Question: I want to compare two cells based upon their color they are having.
I created the following function. If the two colors in a cell match then it should write 'Same' and color the cell 'green' in the cell, else 'Change' and color it 'red'.
However, I am currently getting:

In the '#Value' cells my formula is '=ColorComparer(H4;C4)'
Below you can find my vba function that I created:
'''
Function ColorComparer(rColor As Range, rRange As Range)
Dim rCell As Range
Dim lCol As Long
Dim vResult
lCol = rColor.Interior.ColorIndex
If rCell.Interior.ColorIndex = lCol Then
vResult = "Same"
vResult.Interior.ColorIndex = RGB(0,255,0)
Else
vResult = "Change"
vResult.Interior.ColorIndex = RGB(255,0,0)
End If
ColorComparer = vResult
End Function
'''
I really apprecaite your replies!
Best regards!
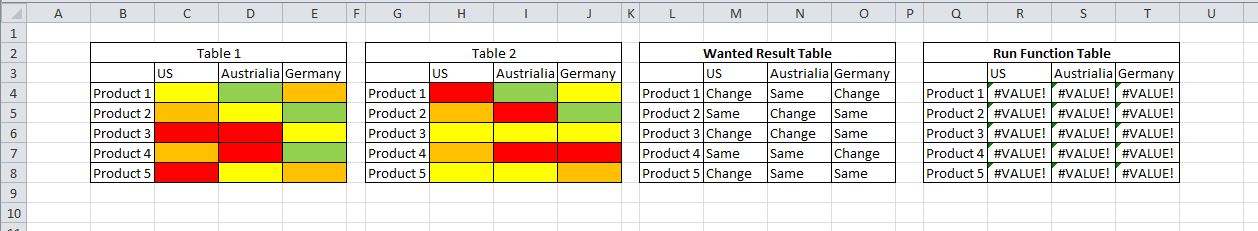
Answer: With some small changes, your UDF gives correct ('Same/Change') results:
'''
Function ColorComparer(rColor As Range, rRange As Range) As String
Dim rCell As Range
Dim lCol As Long
Dim vResult as String
lCol = rColor.Interior.Color
If rRange.Interior.Color = lCol Then
vResult = "Same"
' vResult.Interior.ColorIndex = RGB(0, 255, 0)
Else
vResult = "Change"
' vResult.Interior.ColorIndex = RGB(255, 0, 0)
End If
ColorComparer = vResult
End Function
'''
List of changes:
- 'rCell''rRange''rCell'- 'ColorIndex''Color'- 'vResult.Interior'<URL>
> A user-defined function called by a formula in a worksheet cell cannot change the environment of Microsoft Excel. This means that such a function cannot do any of the following:Insert, delete, or format cells on the spreadsheet. Change another cell's value. Move, rename, delete, or add sheets to a workbook.Change any of the environment options, such as calculation mode or
screen views. Add names to a workbook.
You can use conditional formatting of the result range to overcome those limitations.
The trickiest part about this UDF is it's recalculation. Even if you define it as volatile with an additional line:
'''
Application.Volatile True
'''
changing cell's background will not trigger recalculation.
The only solution I know is to trigger sheet recalculation in sheet's 'SelectionChanged' and 'Activate' event handlers.